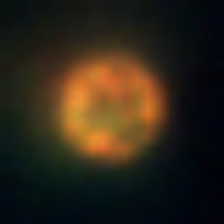
Taxon: NanoPlankton
Group: Other